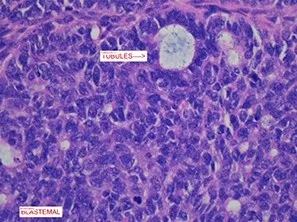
Microscopic features of adult Wilms' tumour showing blastemal elements.
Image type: pathology (h&e)